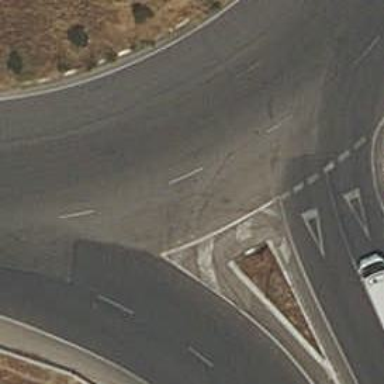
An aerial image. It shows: Primary highway with asphalt surface leading to roundabout.